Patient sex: F
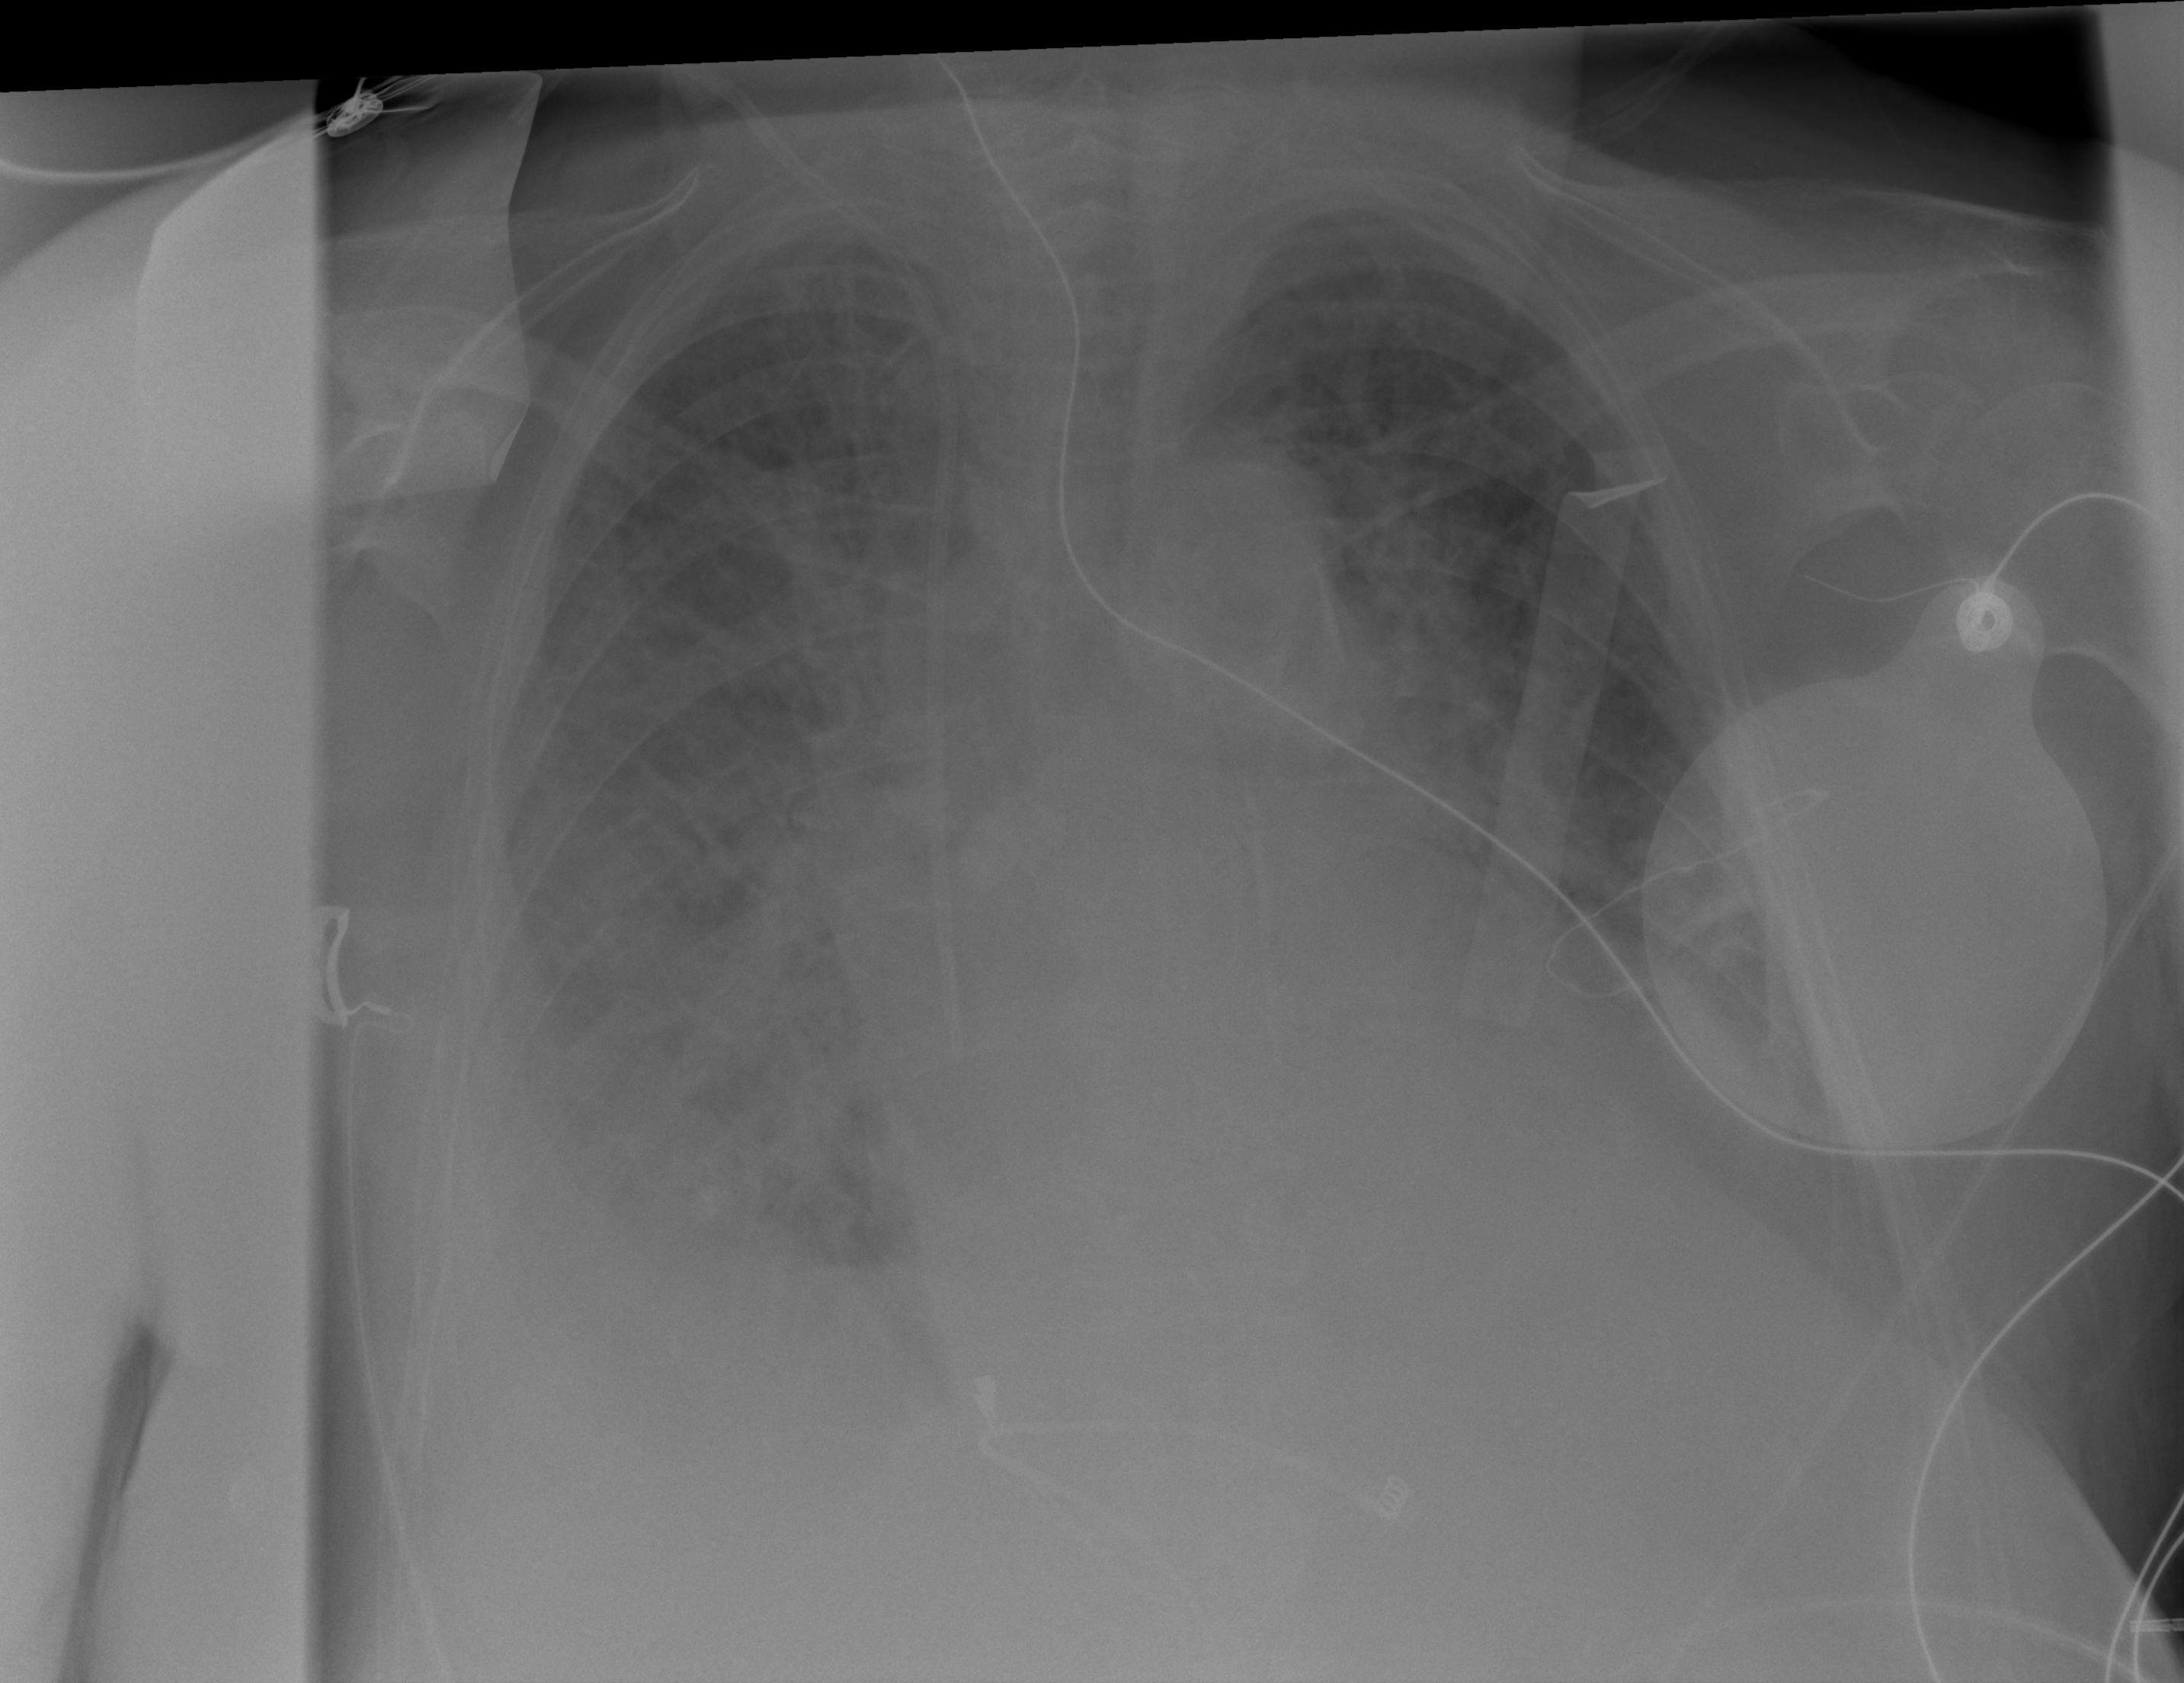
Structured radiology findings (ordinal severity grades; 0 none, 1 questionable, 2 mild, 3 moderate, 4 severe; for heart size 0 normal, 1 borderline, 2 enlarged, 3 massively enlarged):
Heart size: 3
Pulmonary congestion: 4
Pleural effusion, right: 3
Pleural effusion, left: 3
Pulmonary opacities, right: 4
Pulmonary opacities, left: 4
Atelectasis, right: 3
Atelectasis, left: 3